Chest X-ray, AP view. Patient: 56 years old, sex F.
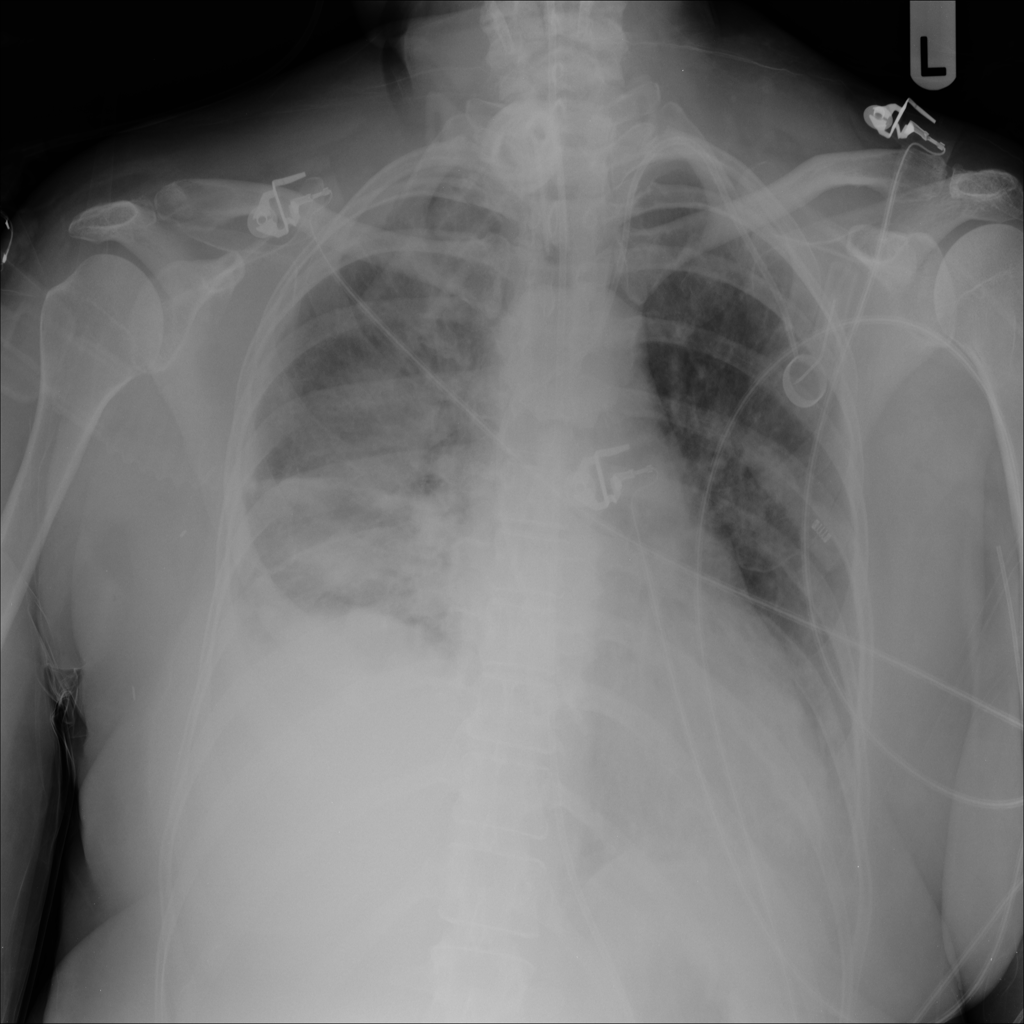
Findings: Infiltration